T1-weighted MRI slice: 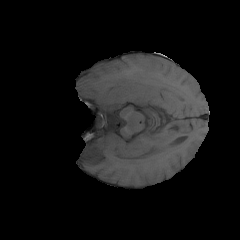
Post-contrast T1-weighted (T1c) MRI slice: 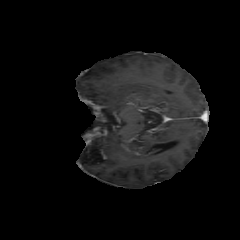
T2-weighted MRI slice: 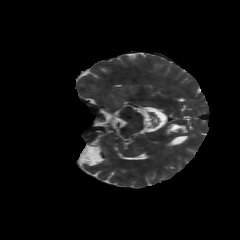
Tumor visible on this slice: no